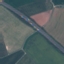
Land use / land cover: Highway